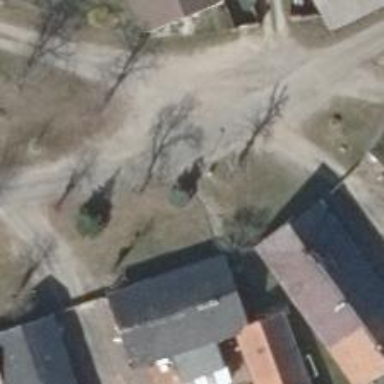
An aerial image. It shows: Asphalt road in residential area.